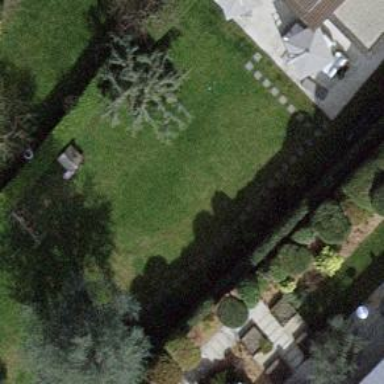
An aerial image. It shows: Garden surrounded by fence.